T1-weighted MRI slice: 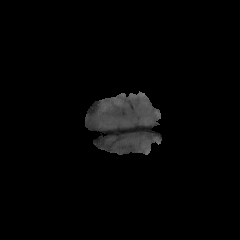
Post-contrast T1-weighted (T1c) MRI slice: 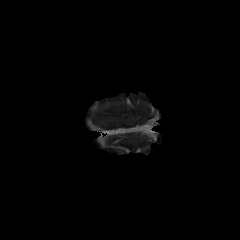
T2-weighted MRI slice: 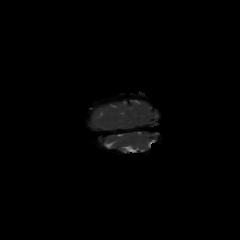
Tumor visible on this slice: no